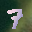
Label: 7